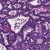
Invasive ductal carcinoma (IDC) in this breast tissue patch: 1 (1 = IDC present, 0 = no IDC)